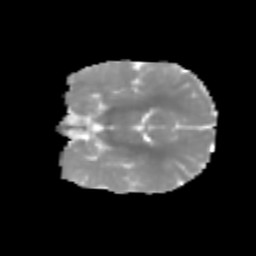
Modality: MD
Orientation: coronal
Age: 7
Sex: male
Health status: healthy